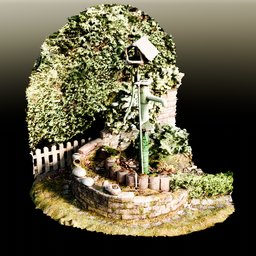
Label: architecture